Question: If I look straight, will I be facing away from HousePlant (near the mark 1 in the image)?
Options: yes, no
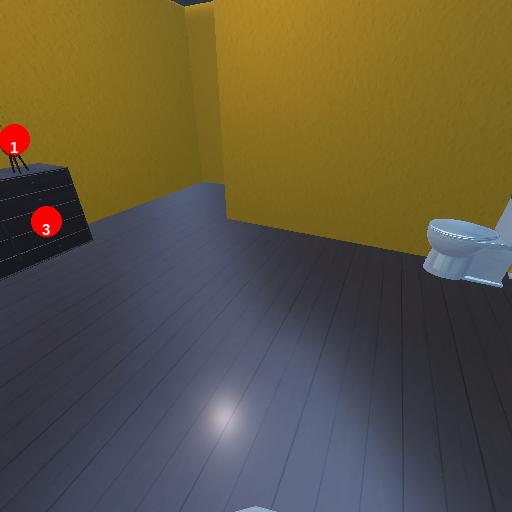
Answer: yes